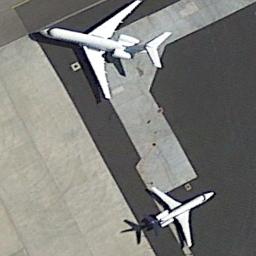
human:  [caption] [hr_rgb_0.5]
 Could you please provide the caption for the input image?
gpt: Two airplanes are parked on the runway .

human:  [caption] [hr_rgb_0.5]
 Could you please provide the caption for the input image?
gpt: There are two planes of different sizes on a clearing .

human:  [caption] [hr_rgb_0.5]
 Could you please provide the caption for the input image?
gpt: A small plane and a big plane parked in different directions on the open area .

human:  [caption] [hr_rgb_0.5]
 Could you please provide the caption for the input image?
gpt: There are two white planes in the picture, One of which is about three times as large as the other .

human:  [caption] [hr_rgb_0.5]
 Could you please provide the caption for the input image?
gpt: There were two planes of different sizes in the clearing .